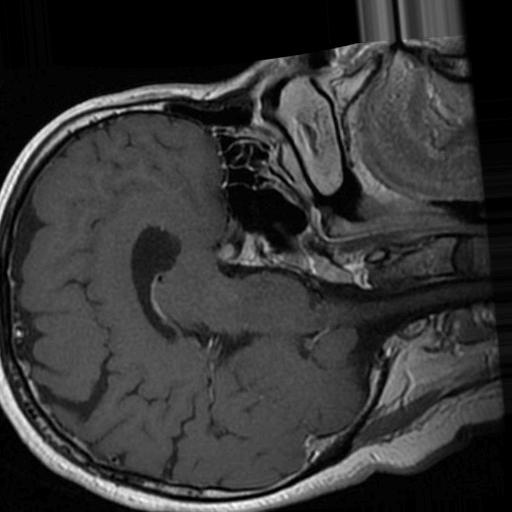
Label: brain_tumor